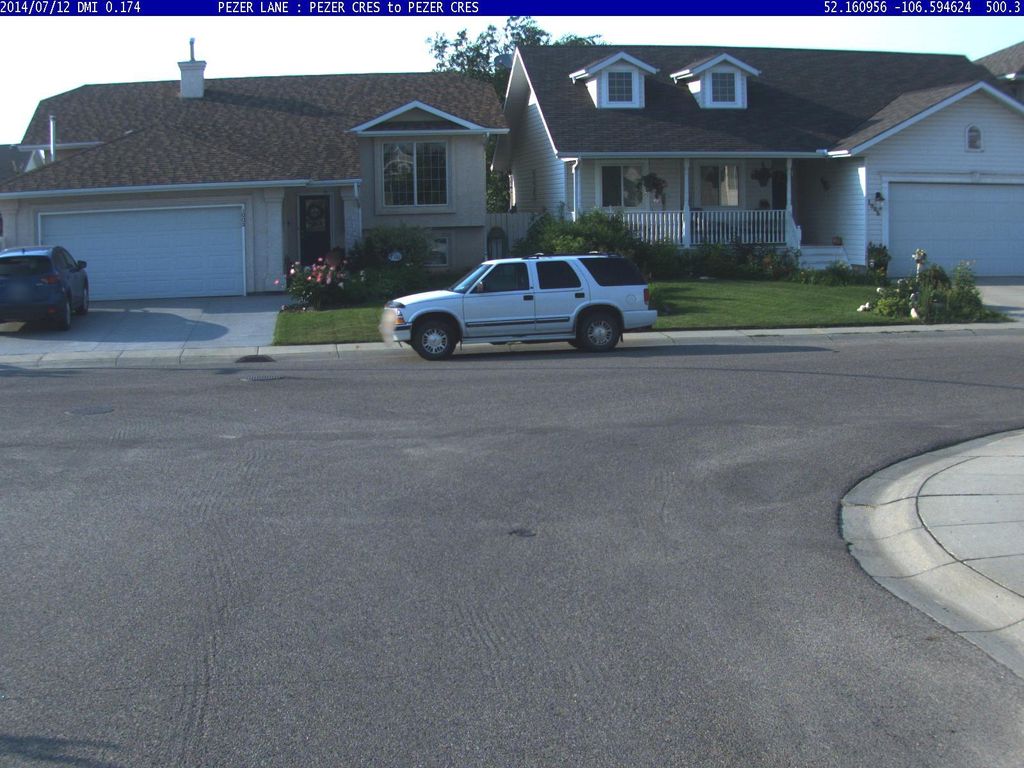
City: saskatoon